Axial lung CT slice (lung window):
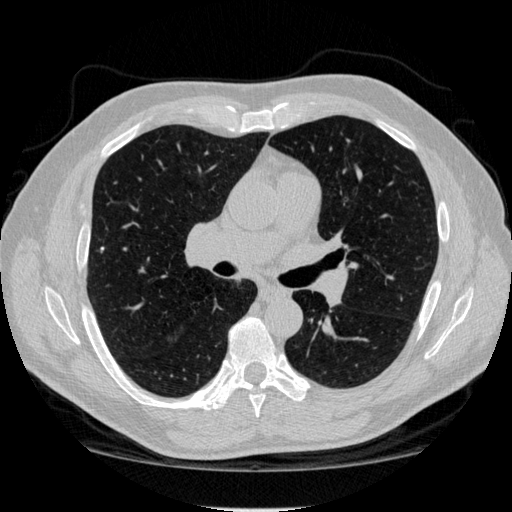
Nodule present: no